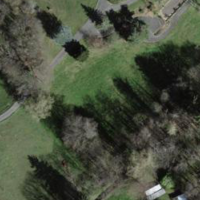
EUNIS habitat code: 44
Species observed at this site:
Allium ursinum